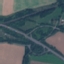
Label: Highway